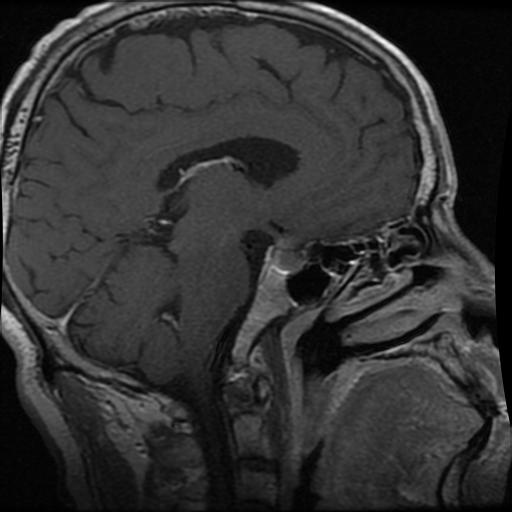
Label: pituitary